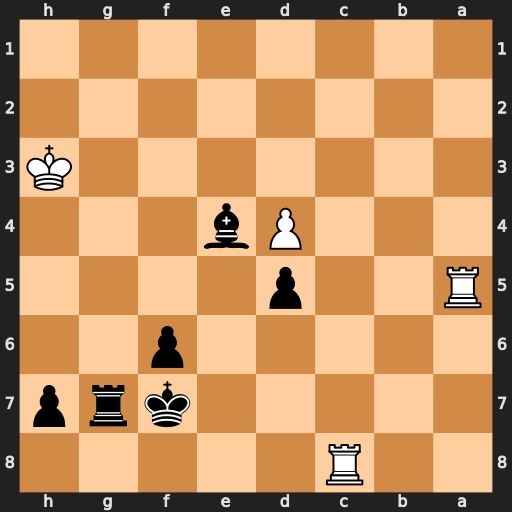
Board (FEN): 2R5/5krp/5p2/R2p4/3Pb3/7K/8/8
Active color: b
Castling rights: -
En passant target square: -
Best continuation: Bf5+ Kh2 Bxc8